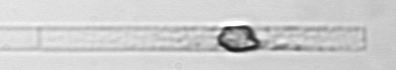
Label: Dactyliosolen_blavyanus